Field crop: maize
Growth stage: 1
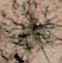
Species: salsola